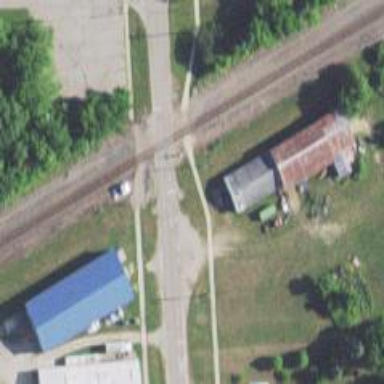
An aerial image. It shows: Railway crossing.